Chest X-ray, PA view. Patient: 56 years old, sex M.
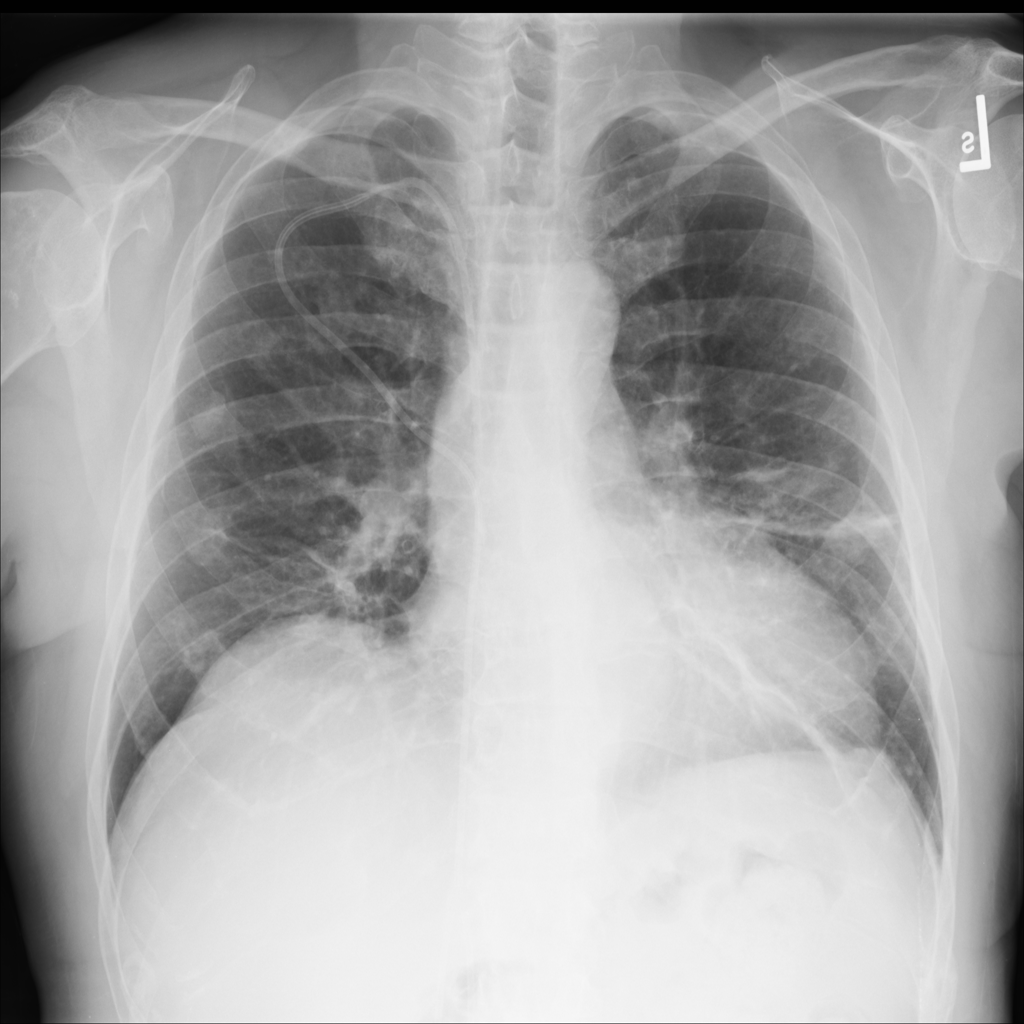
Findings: Atelectasis, Cardiomegaly